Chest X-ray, PA view. Patient: 36 years old, sex F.
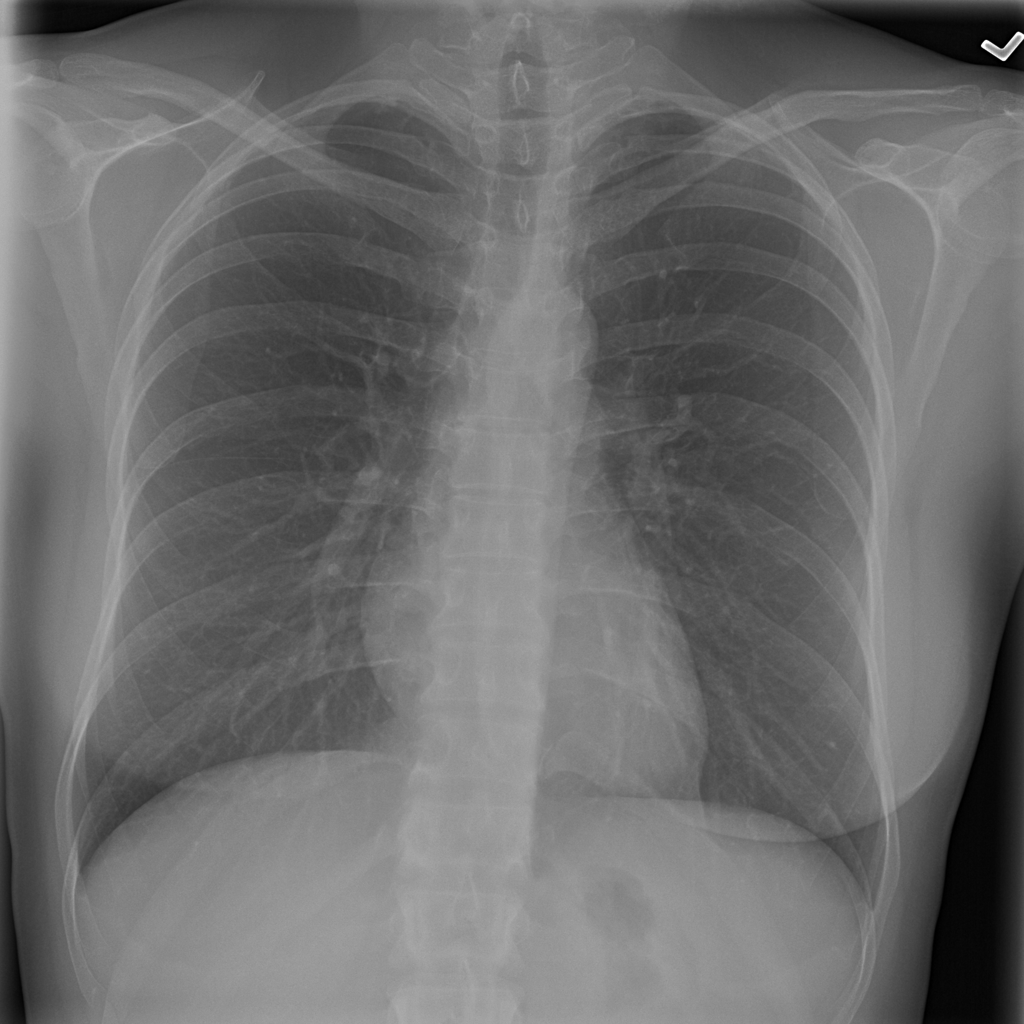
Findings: No Finding